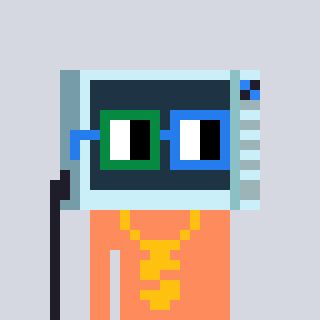
a pixel art character with square green and blue glasses, a microwave-shaped head and a peachy-colored body on a cool background